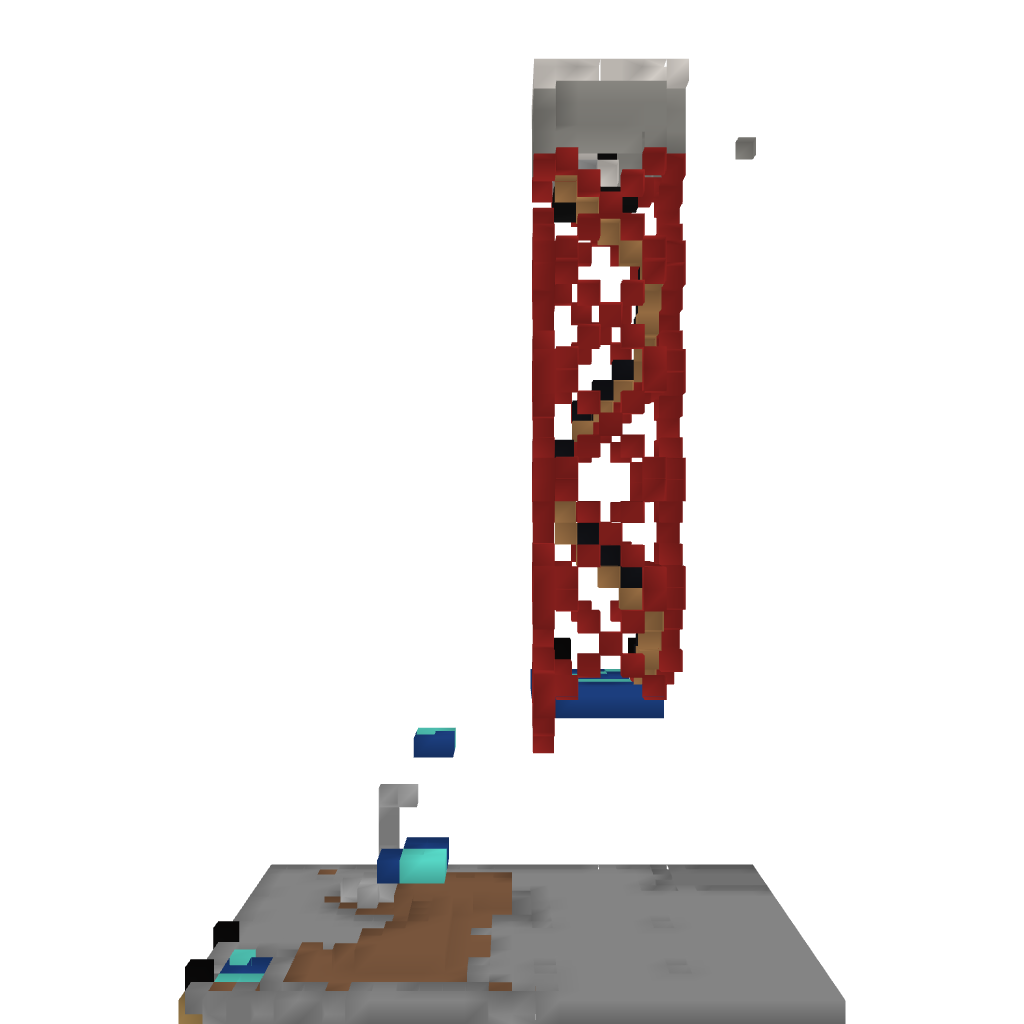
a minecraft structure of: Tower of Quartz